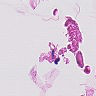
Metastatic tissue present: no